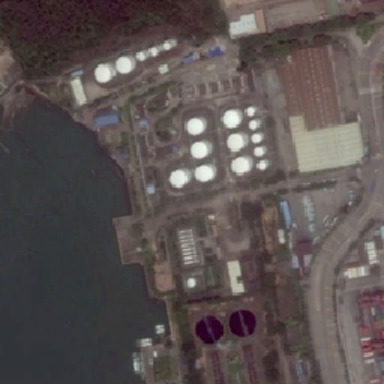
There is a lake beside the factory .